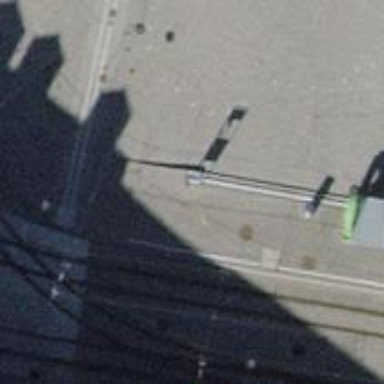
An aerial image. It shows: Platform at public transport station with shelter.